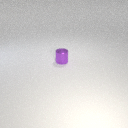
small purple metal cylinder